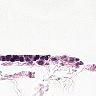
Metastatic tissue present: no